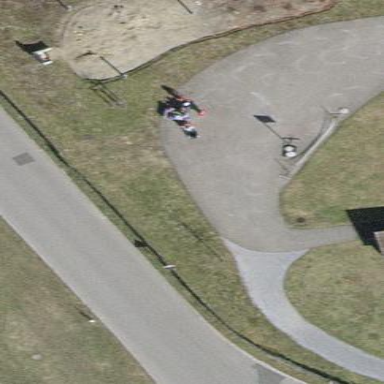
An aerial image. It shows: Playground area for leisure activities on the land.